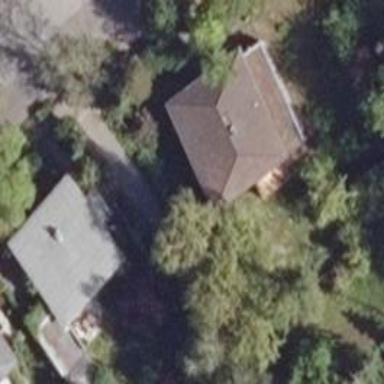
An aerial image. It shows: Detached building.